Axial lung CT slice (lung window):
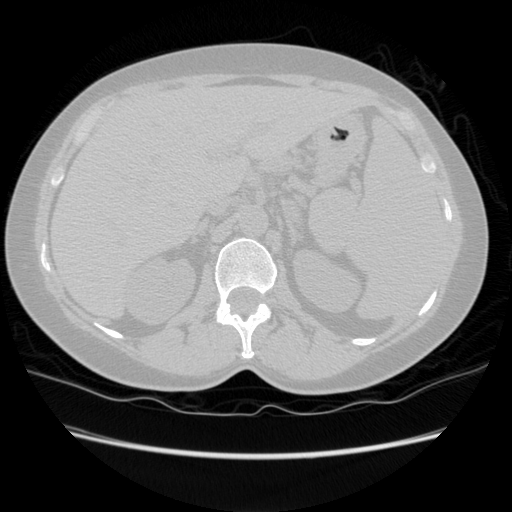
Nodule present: no